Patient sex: F
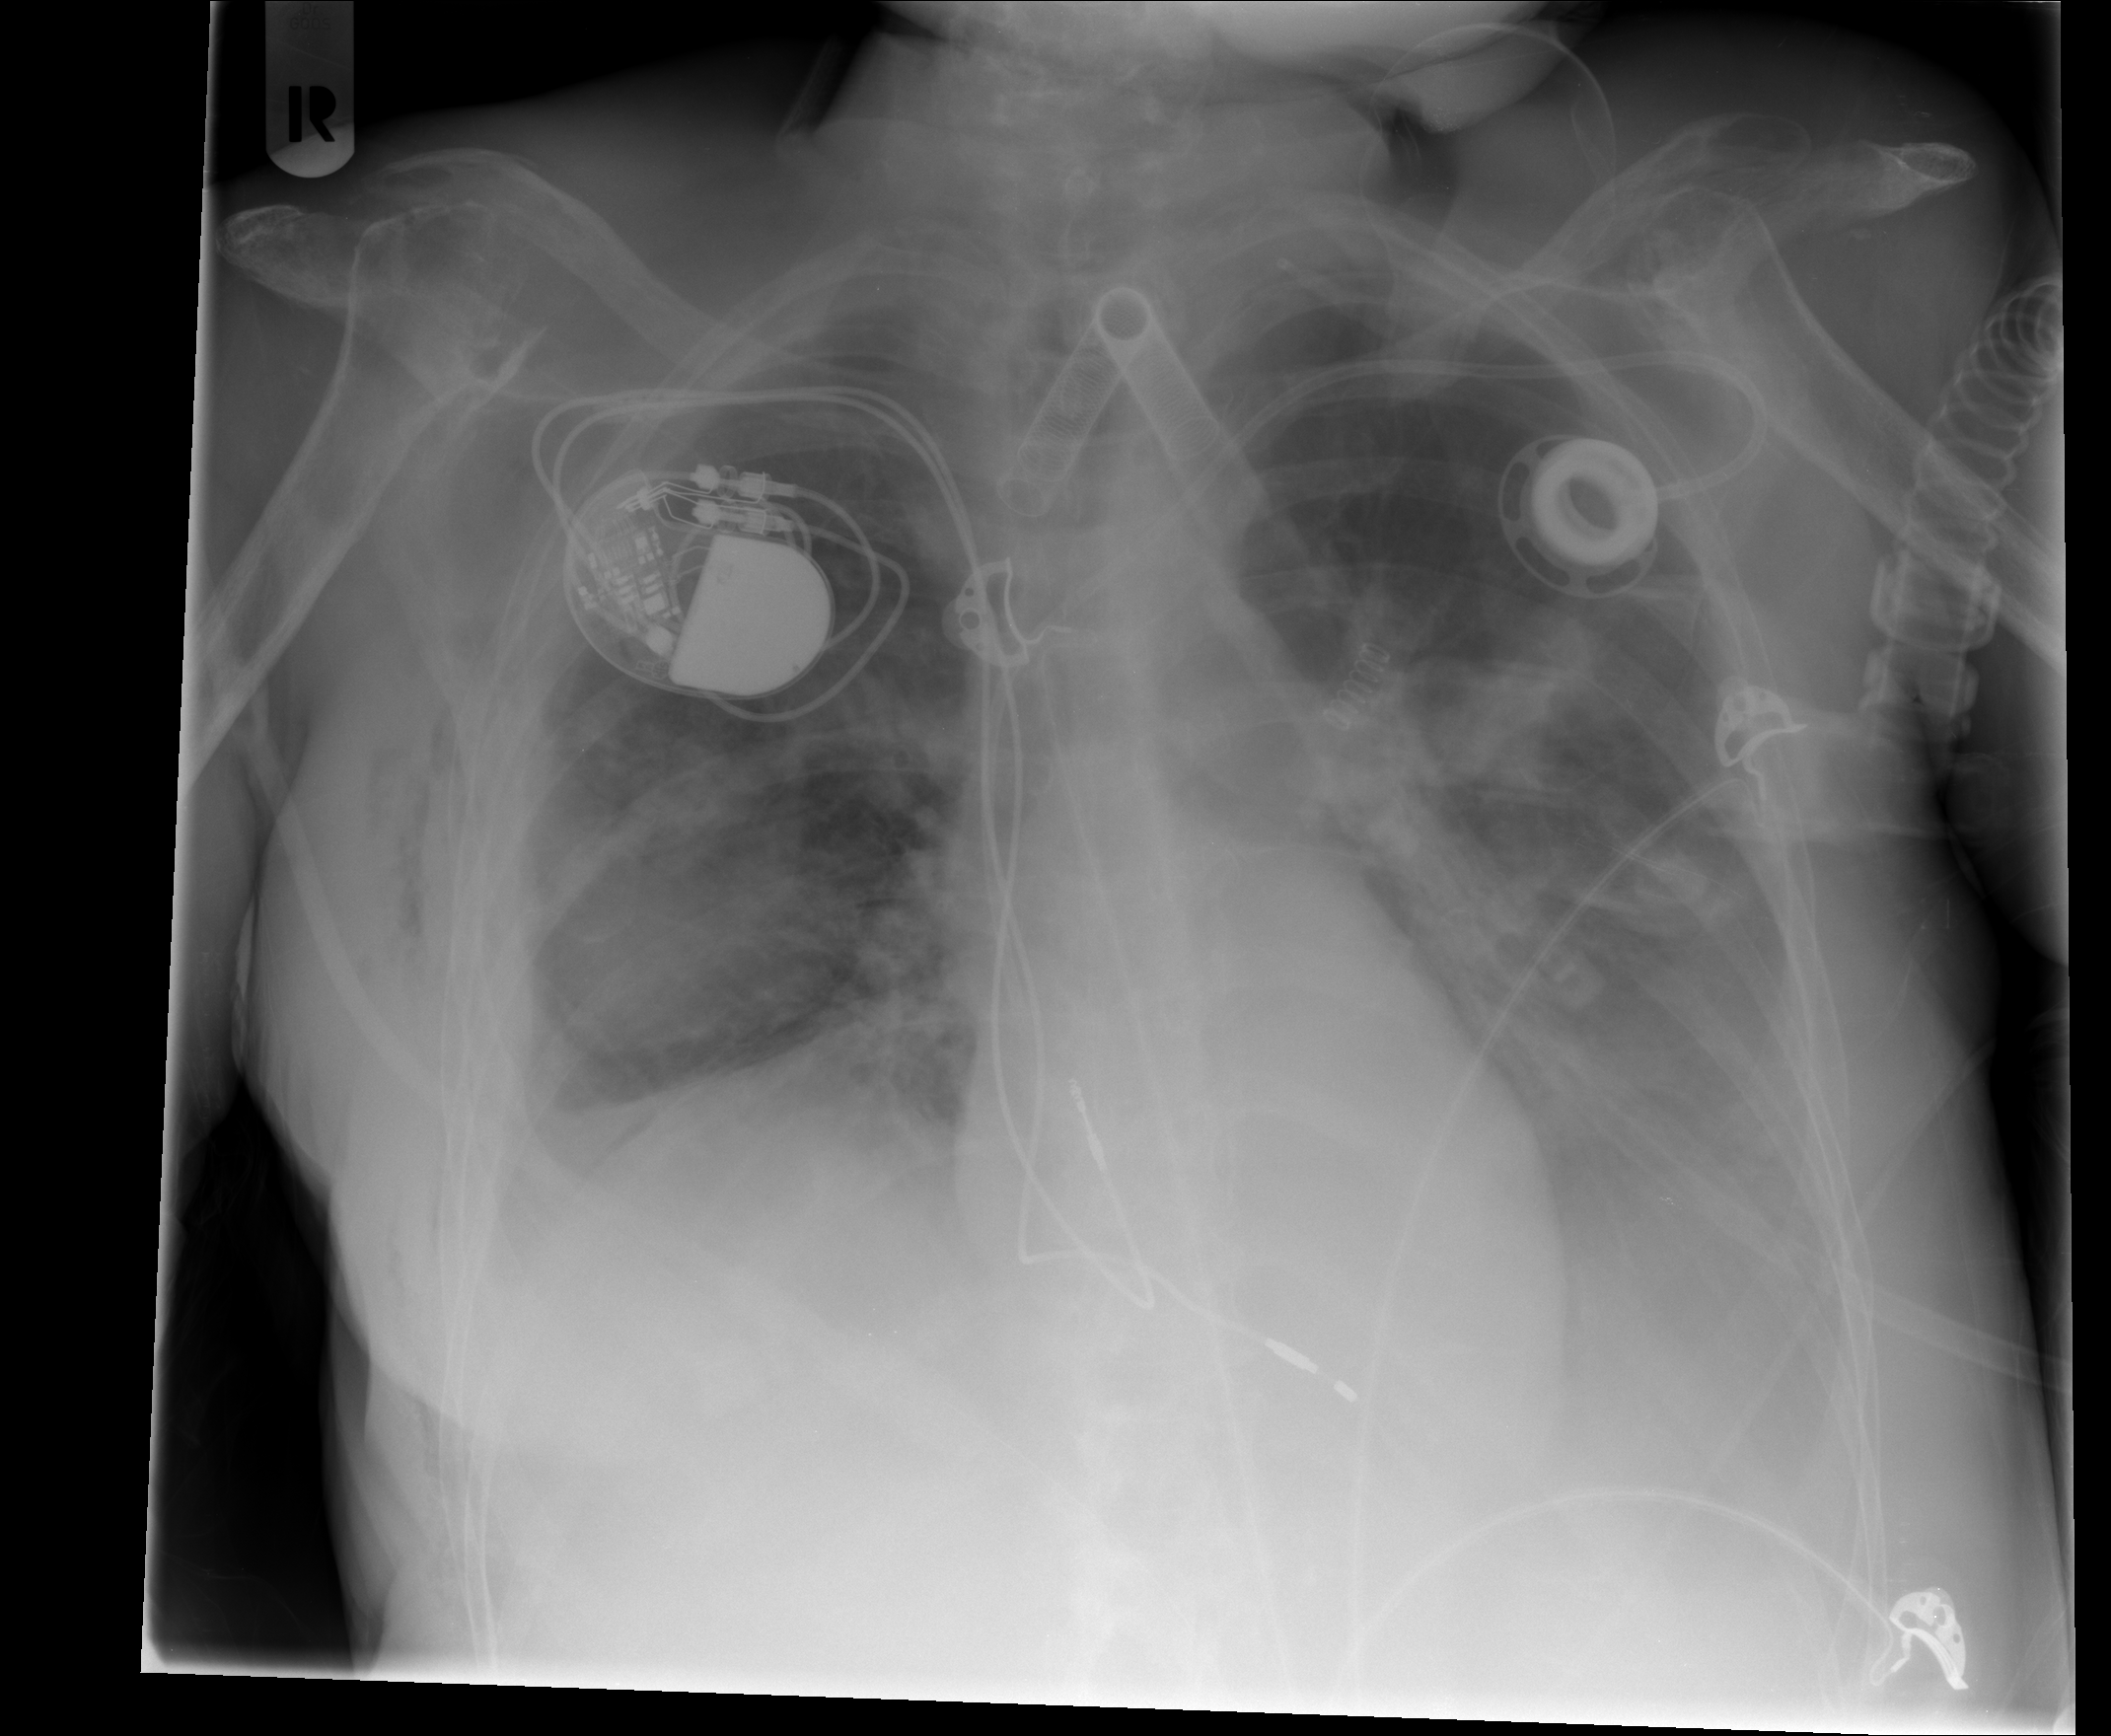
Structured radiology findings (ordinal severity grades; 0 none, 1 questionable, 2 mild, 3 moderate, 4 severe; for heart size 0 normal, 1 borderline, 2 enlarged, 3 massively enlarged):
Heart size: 0
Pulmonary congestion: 3
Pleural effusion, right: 3
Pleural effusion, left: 2
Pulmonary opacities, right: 2
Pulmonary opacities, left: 1
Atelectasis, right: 3
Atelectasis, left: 2